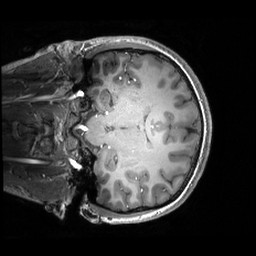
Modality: T1w
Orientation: coronal
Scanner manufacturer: philips
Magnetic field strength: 7 T
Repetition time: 0.008 s
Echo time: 0.001974 s